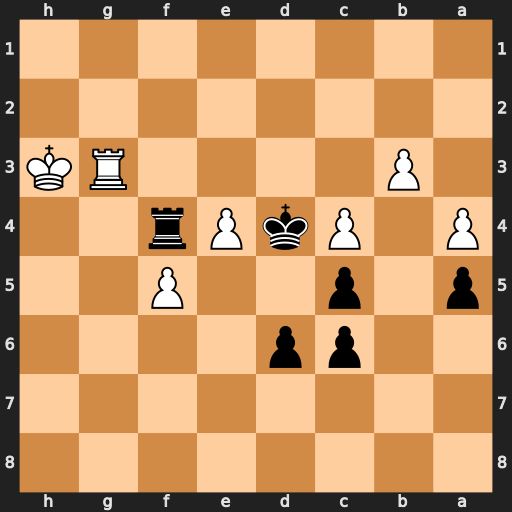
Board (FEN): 8/8/2pp4/p1p2P2/P1PkPr2/1P4RK/8/8
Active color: b
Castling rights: -
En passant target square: -
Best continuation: Kxe4 Rg6 d5 Rxc6 d4